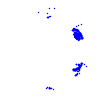
Particle: electron